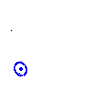
Particle: proton